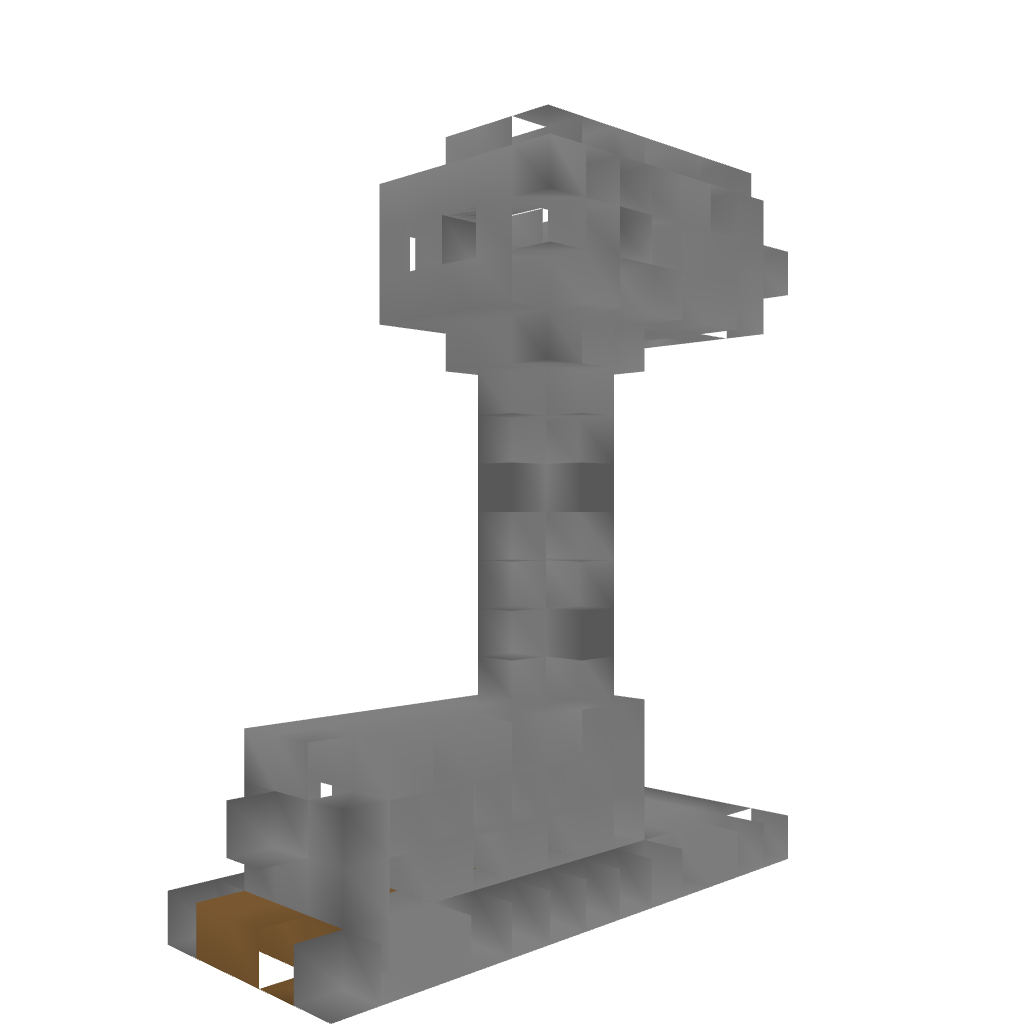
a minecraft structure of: multifire trap trigger bad low quality